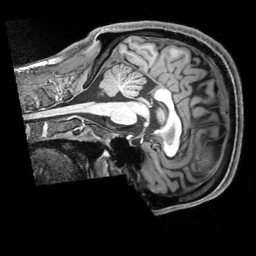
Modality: T1w
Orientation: sagittal
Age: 34
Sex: male
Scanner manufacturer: siemens
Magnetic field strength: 3 T
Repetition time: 2.3 s
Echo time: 0.00229 s